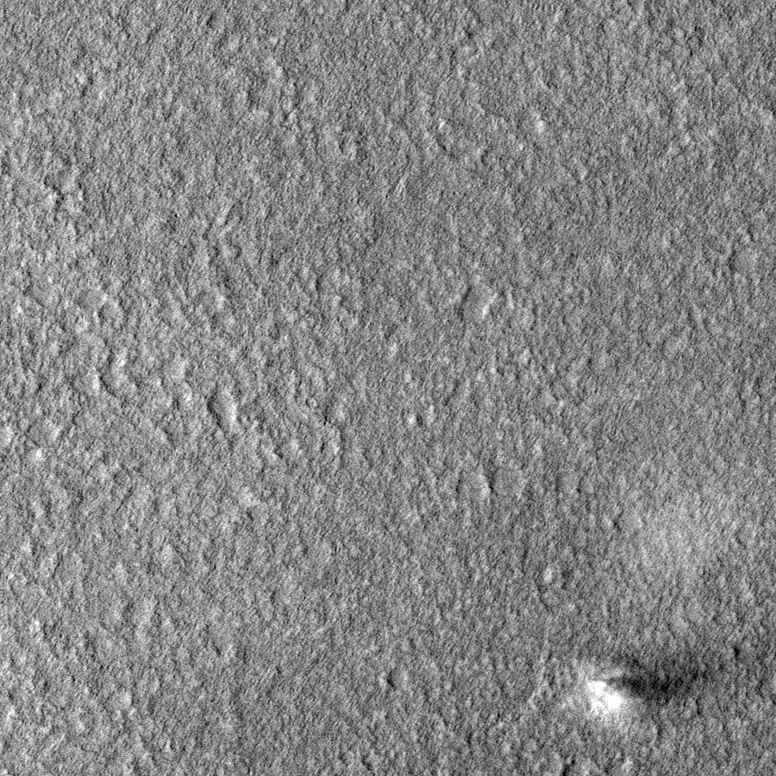
Label: dustdevil